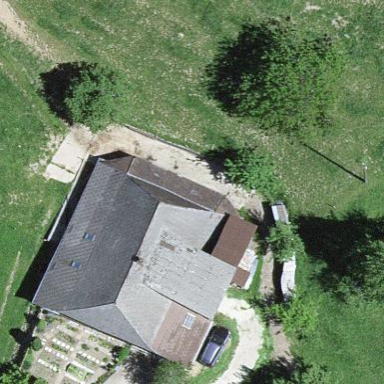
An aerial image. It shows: Farm building.